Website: ulta-beauty
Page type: payment
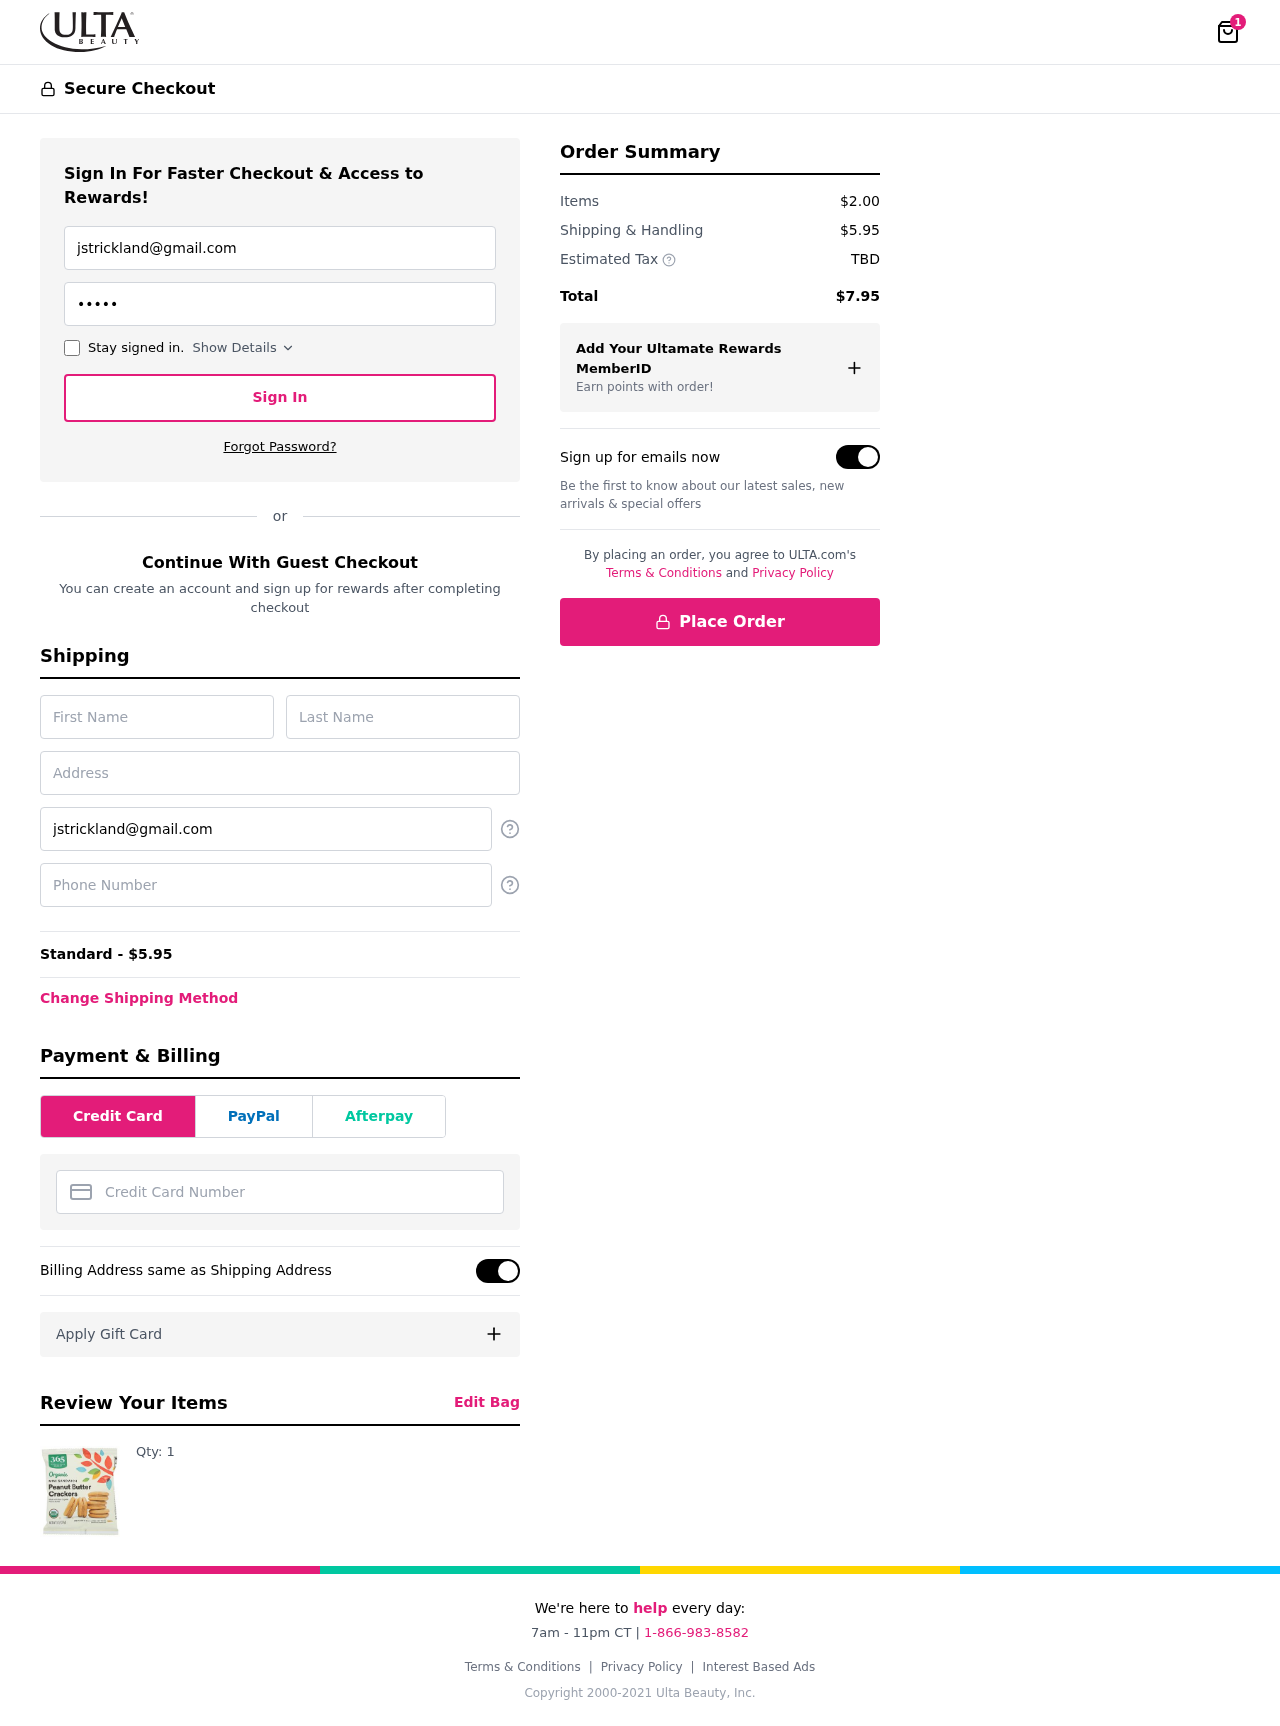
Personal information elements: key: PII_CARD_NUMBER
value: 3700 8498 6516 850
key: PII_EMAIL
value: jstrickland@gmail.com
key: PII_FIRSTNAME
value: Jennifer
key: PII_LASTNAME
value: Strickland
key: PII_PHONE
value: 8583333289
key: PII_STREET
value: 712 Christopher Trail
Product elements: key: PRODUCT1_QUANTITY
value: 1
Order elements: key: ORDER_NUM_ITEMS
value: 1
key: ORDER_SHIPPING_COST
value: $5.95
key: ORDER_SHIPPING_COST
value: Standard - $5.95
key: ORDER_SUBTOTAL
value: $2.00
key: ORDER_TAX
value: TBD
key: ORDER_TOTAL
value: $7.95